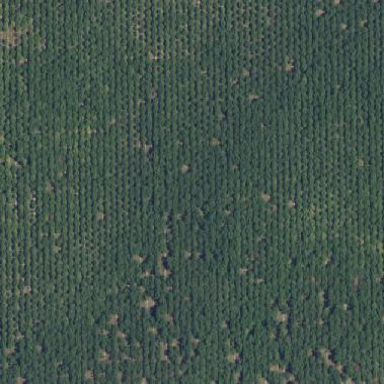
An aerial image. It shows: Orchard filled with almond trees.